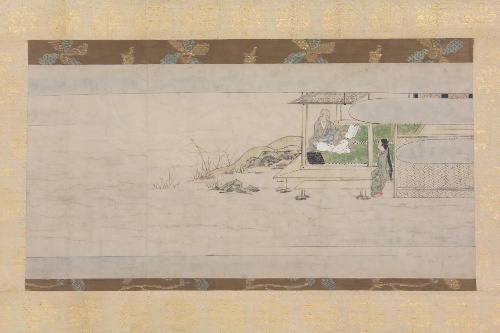
Title: 秋夜長物語絵巻|Scene from A Long Tale for an Autumn Night
Date: early 15th century
Object type: Hanging scroll
Classification: Paintings
Medium: Section of a handscroll, remounted as a hanging scroll; ink, color, and gold on paper
Culture: Japan
Period: Muromachi period (1392–1573)
Dimensions: Image: 11 3/16 × 24 9/16 in. (28.4 × 62.4 cm)
Overall with mounting: 48 3/4 × 29 5/8 in. (123.8 × 75.2 cm)
Overall with knobs: 48 3/4 × 31 5/8 in. (123.8 × 80.3 cm)
Department: Asian Art
Credit line: Purchase, Funds from various donors, Gift of Margaret and Raymond J. Horowitz, by exchange, and Bequest of Mary Strong Shattuck, by exchange, 2019
Accession year: 2019
Repository: Metropolitan Museum of Art, New York, NY